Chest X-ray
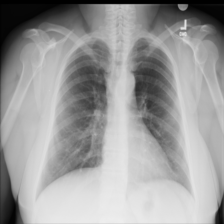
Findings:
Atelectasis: negative
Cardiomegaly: negative
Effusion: negative
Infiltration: negative
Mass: negative
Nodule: negative
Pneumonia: negative
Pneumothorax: negative
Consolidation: negative
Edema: negative
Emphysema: negative
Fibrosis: negative
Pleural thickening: negative
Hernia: negative